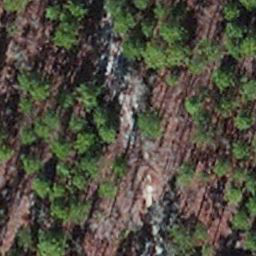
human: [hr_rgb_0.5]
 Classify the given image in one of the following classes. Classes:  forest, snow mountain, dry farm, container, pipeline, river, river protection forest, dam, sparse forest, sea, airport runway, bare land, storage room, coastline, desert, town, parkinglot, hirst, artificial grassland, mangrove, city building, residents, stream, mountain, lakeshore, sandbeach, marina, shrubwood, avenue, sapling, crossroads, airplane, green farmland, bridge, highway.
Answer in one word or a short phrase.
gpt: sapling